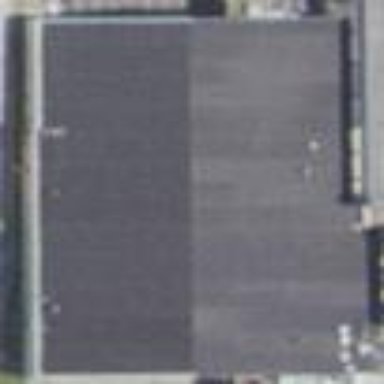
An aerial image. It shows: Building that houses bowling alley.